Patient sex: M
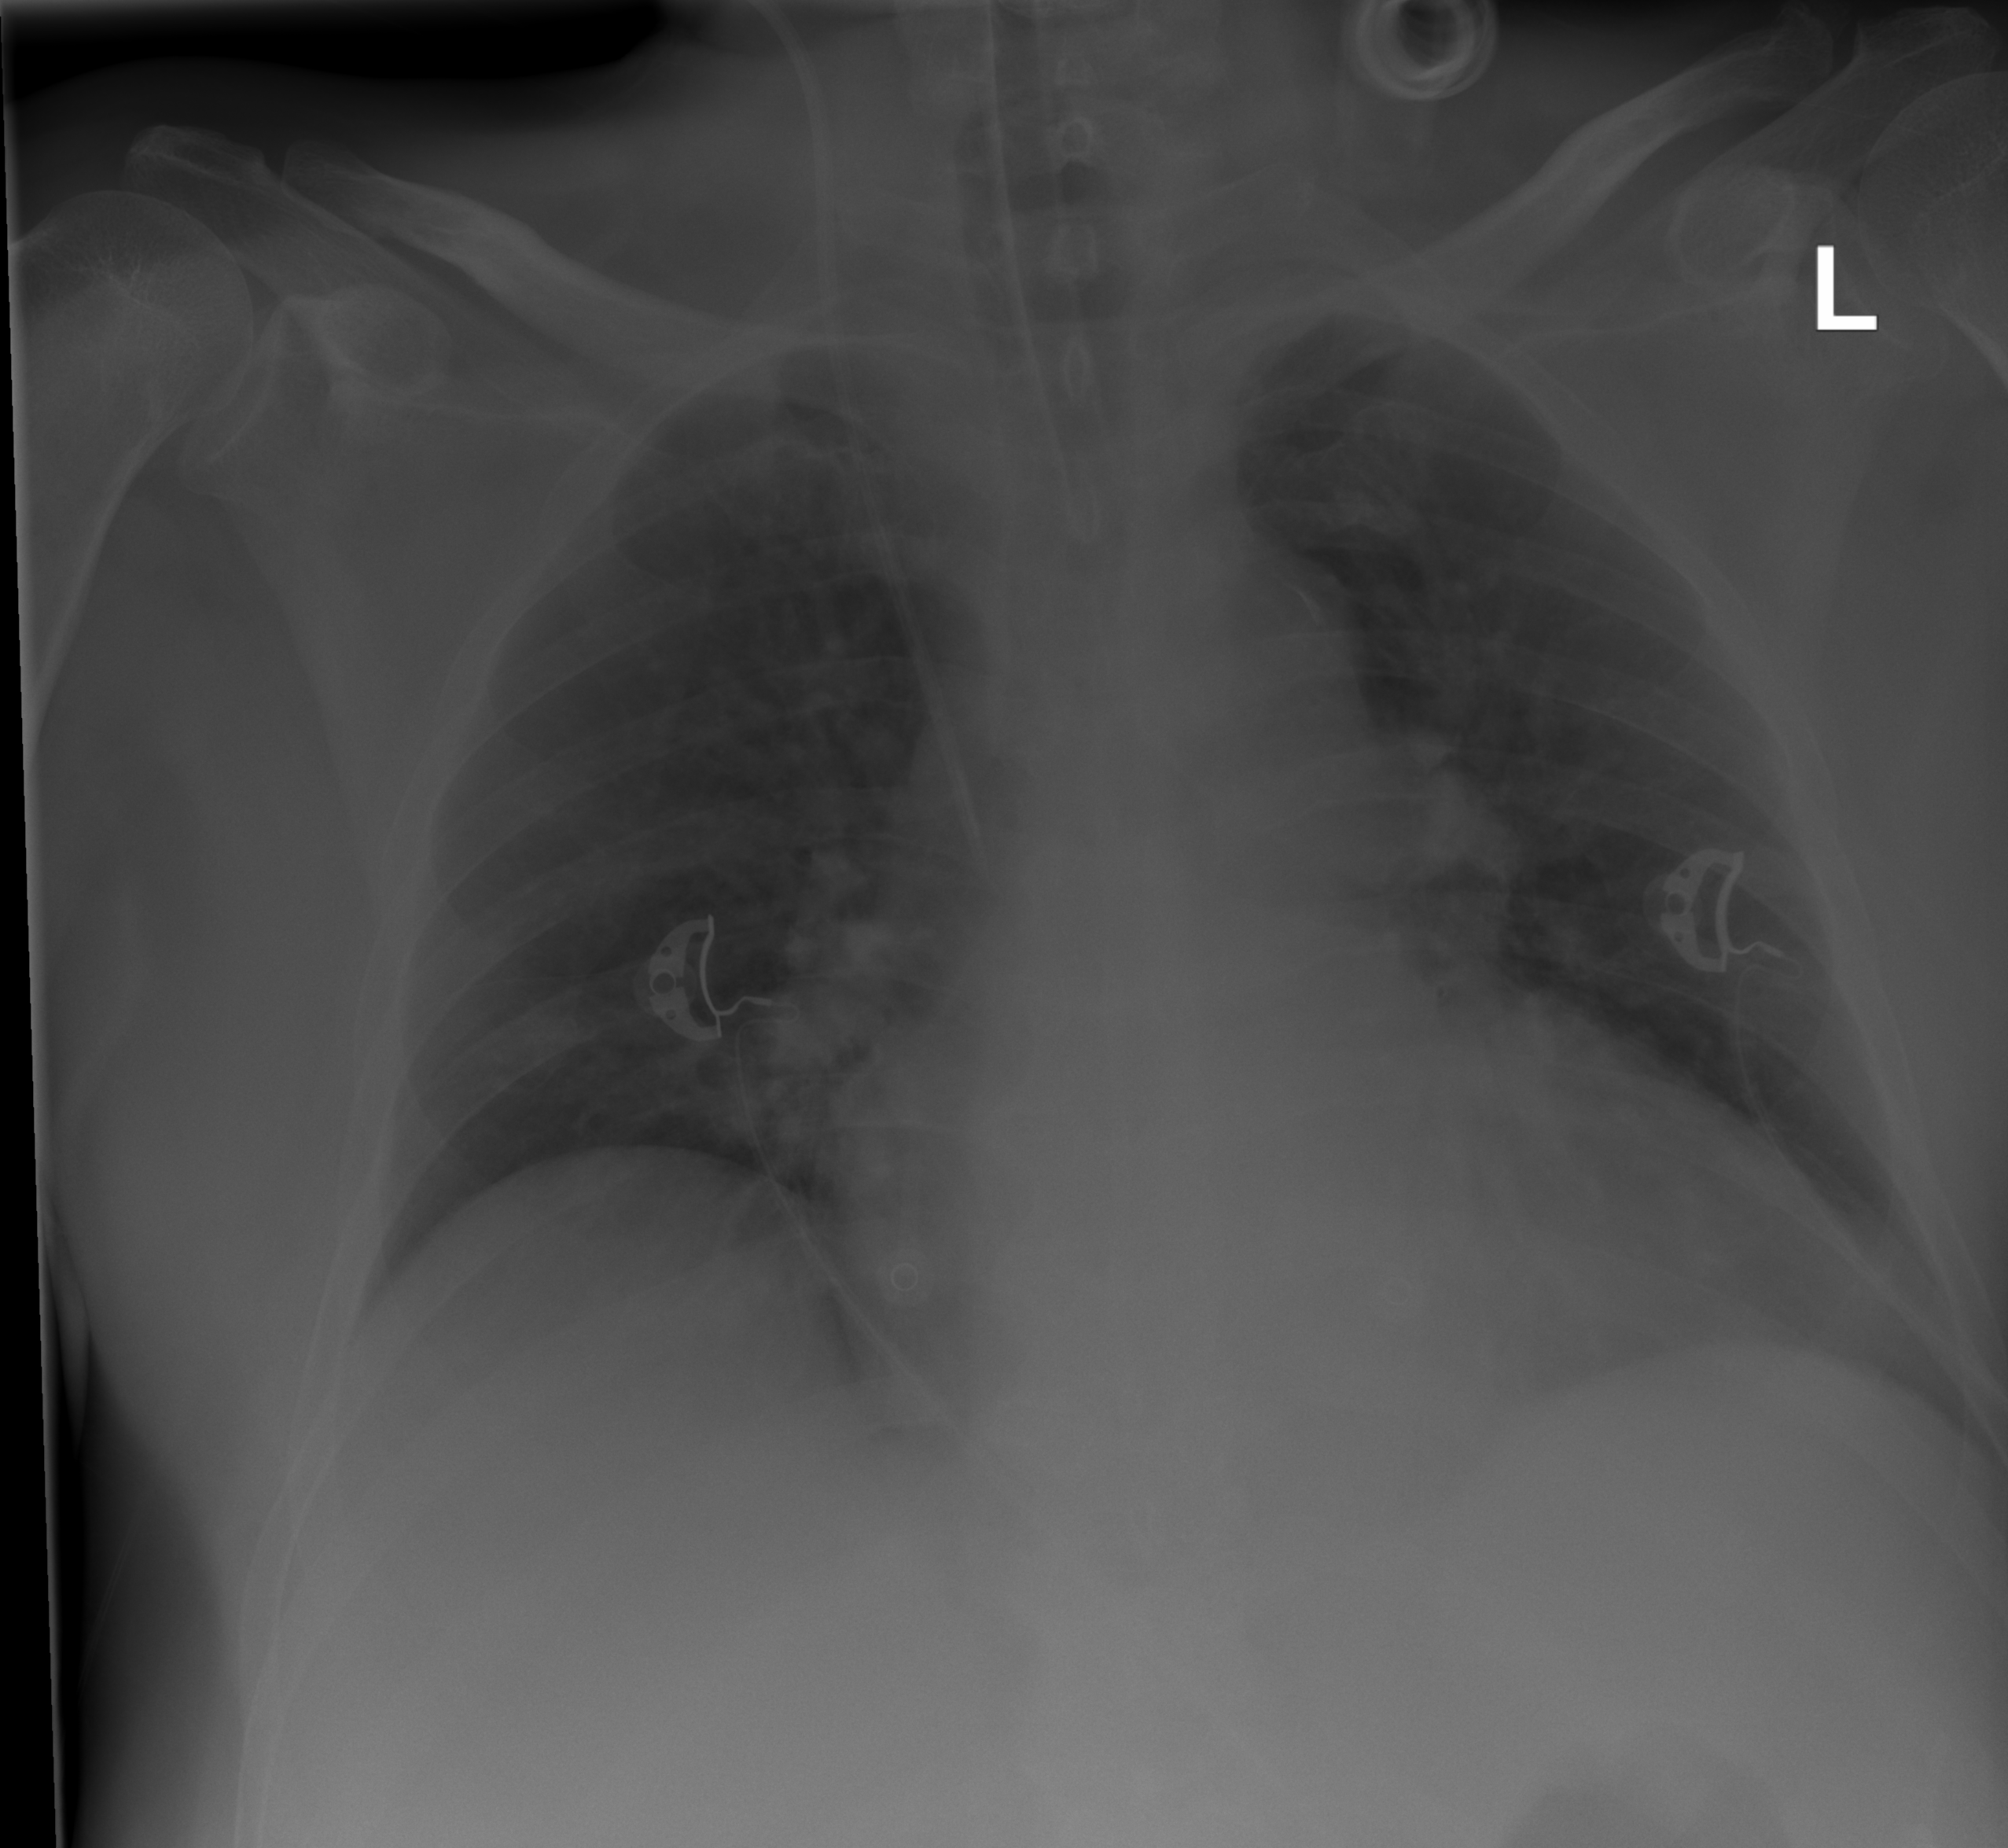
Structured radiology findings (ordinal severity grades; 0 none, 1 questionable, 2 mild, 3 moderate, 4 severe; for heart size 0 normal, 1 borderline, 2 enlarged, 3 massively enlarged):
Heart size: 2
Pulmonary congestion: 2
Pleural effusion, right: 0
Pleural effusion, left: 0
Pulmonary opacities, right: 2
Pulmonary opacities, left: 2
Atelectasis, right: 0
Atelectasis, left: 0